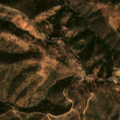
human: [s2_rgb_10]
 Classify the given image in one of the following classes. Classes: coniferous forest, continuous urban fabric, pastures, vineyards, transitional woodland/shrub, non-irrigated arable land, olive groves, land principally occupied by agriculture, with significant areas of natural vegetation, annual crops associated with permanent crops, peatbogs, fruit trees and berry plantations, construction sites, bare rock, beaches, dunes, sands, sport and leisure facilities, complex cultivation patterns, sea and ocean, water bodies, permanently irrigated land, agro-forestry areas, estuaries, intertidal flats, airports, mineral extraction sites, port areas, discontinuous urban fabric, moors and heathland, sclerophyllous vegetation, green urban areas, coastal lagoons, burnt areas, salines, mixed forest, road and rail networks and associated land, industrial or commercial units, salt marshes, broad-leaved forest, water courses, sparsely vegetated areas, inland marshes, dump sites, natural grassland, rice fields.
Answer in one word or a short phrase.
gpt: land principally occupied by agriculture, with significant areas of natural vegetation, broad-leaved forest, transitional woodland/shrub